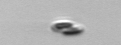
Label: pennate